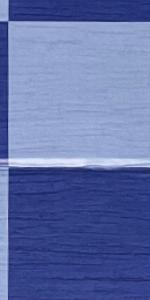
Label: Empty